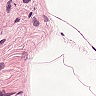
Metastatic tissue present: no